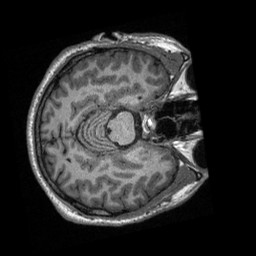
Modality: T1w
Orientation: axial
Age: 38
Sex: male
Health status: healthy
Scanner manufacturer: siemens
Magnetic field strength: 3 T
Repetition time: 2.3 s
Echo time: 0.00298 s